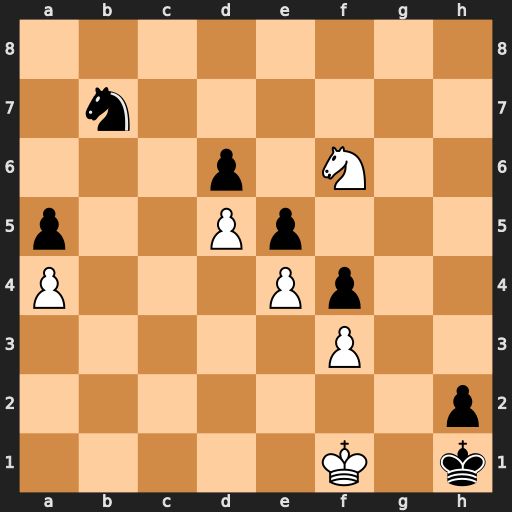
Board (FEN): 8/1n6/3p1N2/p2Pp3/P3Pp2/5P2/7p/5K1k
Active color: w
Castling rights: -
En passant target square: -
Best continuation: Ng4 Nc5 Nf2#